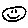
Label: smiley face